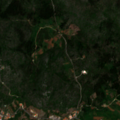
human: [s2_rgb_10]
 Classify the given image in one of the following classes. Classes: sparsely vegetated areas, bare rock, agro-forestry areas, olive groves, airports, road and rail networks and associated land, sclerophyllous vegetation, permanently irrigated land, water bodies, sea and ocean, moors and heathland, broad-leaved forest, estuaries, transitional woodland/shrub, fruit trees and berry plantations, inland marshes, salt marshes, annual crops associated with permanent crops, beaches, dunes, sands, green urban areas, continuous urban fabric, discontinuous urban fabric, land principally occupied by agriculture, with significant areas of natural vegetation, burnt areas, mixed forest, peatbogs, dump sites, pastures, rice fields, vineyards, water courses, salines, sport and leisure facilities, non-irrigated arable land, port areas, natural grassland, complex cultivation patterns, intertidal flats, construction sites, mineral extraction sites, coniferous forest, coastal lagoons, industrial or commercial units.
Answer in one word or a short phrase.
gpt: land principally occupied by agriculture, with significant areas of natural vegetation, sclerophyllous vegetation